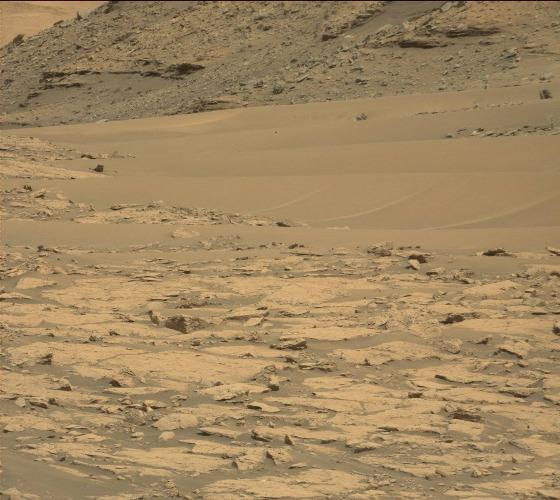
Terrain classes present: Bedrock, Gravel / Sand / Soil, Rock